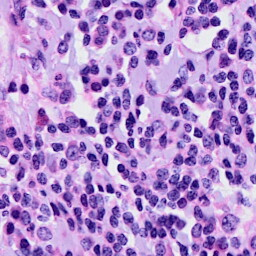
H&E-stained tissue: Cervix